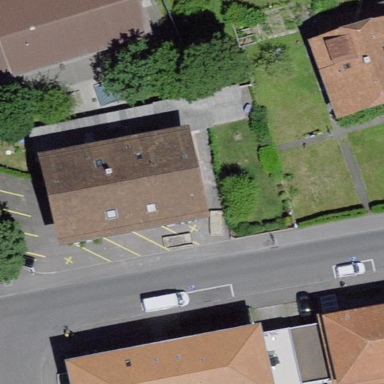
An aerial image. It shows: Gabled roof apartments building.